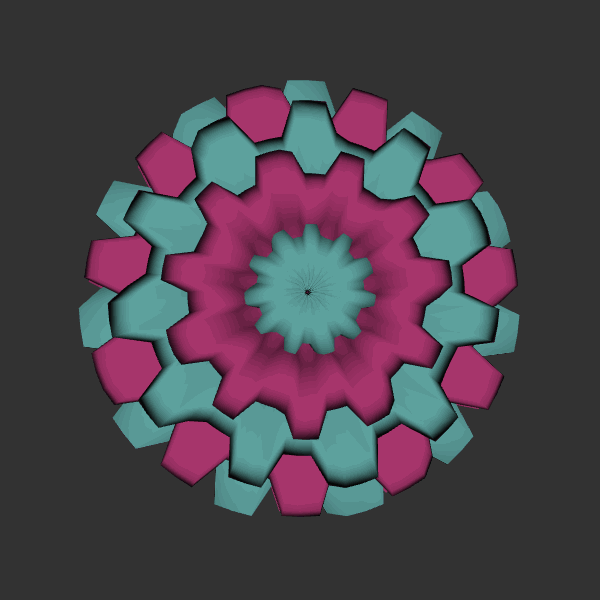
Background: dark